Field crop: maize
Growth stage: 1
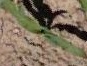
Species: maize